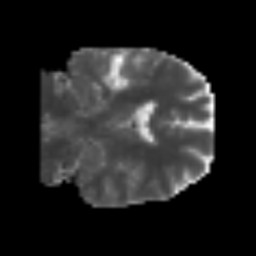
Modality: MD
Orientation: coronal
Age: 55
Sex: male
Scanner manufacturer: siemens
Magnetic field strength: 3 T
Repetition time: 3.2 s
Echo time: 0.081 s